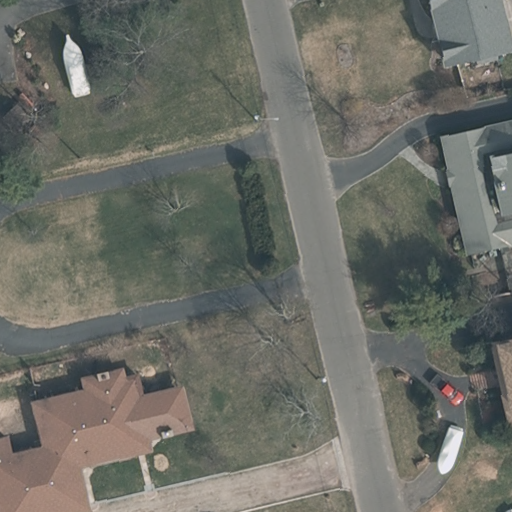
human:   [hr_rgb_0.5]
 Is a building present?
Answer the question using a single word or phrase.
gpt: yes

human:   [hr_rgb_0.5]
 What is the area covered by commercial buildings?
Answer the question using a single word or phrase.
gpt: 0m2

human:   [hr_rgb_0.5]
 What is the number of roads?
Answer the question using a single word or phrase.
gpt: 1

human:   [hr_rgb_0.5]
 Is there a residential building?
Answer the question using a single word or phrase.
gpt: yes

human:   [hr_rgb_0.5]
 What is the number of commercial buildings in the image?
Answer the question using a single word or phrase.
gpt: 0

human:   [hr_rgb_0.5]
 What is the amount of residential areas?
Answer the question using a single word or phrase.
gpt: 1

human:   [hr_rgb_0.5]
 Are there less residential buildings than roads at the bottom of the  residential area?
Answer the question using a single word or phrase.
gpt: no

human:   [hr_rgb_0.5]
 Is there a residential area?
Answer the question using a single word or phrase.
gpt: yes

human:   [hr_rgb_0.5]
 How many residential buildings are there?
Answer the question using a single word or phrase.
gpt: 4

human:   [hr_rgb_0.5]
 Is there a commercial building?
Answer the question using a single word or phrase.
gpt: no

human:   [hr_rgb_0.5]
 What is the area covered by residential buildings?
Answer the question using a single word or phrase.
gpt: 711m2

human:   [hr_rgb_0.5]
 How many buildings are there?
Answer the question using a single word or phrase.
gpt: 4

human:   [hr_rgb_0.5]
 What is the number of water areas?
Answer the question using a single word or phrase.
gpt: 0

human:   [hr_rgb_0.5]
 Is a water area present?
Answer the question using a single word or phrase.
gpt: no

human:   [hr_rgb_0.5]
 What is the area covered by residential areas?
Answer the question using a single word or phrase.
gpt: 10595m2

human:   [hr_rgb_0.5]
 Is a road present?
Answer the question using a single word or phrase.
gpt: yes

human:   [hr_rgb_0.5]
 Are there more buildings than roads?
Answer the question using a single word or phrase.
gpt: yes

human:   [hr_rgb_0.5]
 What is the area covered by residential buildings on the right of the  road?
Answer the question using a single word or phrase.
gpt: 682m2

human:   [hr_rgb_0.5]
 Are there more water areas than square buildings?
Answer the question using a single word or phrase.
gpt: no

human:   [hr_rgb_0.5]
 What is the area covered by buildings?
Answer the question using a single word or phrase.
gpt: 711m2

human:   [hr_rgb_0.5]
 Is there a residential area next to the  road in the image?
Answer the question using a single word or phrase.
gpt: yes

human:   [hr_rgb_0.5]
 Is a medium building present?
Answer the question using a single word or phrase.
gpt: yes

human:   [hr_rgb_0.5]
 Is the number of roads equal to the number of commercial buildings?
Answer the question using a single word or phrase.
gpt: no

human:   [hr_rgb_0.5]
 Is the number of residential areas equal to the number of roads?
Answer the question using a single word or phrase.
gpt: yes

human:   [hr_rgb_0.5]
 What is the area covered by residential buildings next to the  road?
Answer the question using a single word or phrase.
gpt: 711m2

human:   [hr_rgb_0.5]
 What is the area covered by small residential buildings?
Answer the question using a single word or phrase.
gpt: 28m2

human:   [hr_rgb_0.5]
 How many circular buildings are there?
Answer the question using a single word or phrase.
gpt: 0

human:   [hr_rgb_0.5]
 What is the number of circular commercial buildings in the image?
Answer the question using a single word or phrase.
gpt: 0

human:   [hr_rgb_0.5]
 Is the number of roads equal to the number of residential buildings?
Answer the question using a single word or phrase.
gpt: no

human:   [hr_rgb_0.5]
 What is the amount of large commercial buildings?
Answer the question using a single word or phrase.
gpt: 0

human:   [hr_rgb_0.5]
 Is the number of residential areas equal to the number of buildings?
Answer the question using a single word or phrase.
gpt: no

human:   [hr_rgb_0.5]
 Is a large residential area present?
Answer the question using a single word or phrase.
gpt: yes

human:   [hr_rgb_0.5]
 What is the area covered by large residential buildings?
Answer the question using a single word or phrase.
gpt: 0m2

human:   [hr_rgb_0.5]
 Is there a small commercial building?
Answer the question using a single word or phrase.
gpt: no

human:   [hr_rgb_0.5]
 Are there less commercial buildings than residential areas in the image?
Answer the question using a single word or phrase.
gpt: yes

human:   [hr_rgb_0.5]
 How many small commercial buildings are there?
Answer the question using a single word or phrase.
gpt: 0

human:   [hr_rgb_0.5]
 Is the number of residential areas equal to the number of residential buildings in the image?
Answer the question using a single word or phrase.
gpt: no

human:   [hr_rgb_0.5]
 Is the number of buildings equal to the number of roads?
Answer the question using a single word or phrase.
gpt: no

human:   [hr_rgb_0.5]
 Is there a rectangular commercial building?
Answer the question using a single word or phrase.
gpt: no

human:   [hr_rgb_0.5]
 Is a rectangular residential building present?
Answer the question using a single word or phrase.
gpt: yes

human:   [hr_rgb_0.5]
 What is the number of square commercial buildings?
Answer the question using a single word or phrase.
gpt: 0

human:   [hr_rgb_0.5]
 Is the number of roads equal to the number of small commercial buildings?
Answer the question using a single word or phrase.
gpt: no

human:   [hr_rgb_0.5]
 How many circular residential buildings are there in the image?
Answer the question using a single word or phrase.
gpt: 0

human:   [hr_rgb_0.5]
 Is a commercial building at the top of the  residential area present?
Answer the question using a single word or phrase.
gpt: no

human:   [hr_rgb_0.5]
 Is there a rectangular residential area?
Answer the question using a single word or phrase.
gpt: yes

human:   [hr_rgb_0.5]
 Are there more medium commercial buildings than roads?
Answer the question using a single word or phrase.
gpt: no

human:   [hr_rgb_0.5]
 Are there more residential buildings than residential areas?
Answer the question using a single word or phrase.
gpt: yes

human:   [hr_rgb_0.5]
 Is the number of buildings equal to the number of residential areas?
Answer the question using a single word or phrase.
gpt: no

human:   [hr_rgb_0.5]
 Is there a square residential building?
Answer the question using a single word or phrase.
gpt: no

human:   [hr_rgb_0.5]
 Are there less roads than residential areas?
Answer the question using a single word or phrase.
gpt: no

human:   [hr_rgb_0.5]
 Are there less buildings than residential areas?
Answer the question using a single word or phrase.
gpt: no

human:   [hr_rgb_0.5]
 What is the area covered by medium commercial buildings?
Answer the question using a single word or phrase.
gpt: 0m2

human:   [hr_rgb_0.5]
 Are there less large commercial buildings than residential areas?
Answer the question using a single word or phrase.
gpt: yes

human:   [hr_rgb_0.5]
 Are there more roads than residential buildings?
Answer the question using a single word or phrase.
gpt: no

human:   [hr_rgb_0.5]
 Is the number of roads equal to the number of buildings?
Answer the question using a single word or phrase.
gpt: no

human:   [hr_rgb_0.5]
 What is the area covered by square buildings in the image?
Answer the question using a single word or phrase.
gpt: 0m2

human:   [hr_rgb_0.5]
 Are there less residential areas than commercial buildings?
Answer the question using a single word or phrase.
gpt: no

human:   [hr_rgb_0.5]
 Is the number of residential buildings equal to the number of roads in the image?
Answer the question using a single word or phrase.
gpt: no

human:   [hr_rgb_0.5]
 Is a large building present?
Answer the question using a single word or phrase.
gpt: no

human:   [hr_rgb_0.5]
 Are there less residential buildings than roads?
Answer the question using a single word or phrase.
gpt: no

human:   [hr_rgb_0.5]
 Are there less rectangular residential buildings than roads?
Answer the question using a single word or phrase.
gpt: no

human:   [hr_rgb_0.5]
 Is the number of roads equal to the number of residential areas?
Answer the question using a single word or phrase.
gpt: yes

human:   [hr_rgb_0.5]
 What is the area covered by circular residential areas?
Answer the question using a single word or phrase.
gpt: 0m2

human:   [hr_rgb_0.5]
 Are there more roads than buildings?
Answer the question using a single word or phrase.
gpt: no